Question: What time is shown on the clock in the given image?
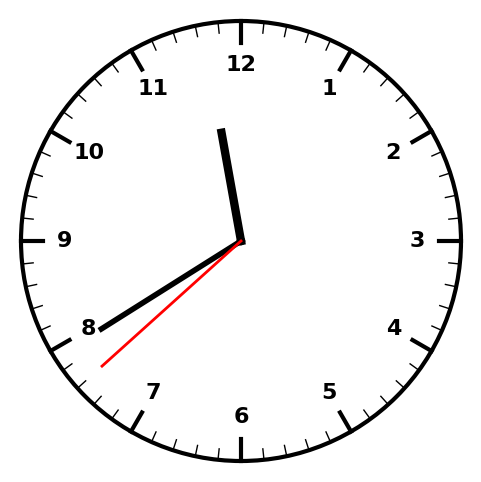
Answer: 11:39:38